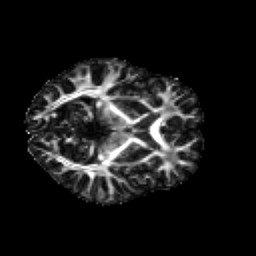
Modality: FA
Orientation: axial
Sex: male
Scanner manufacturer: siemens
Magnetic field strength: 3 T
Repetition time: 5 s
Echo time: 0.071 s